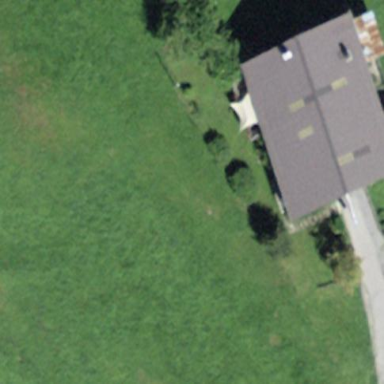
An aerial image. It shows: Farm building with gabled roof.